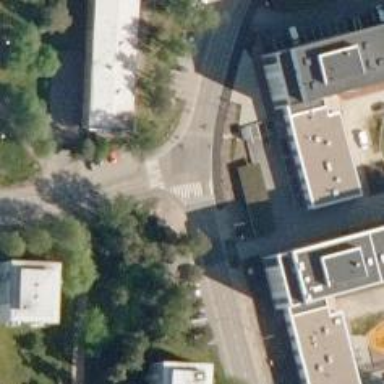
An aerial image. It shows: Marked road crossing.